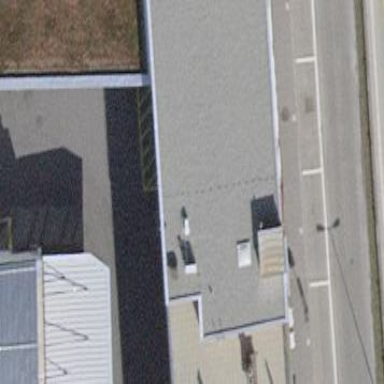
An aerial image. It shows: Building with flat roof.